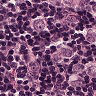
Metastatic tissue present: yes